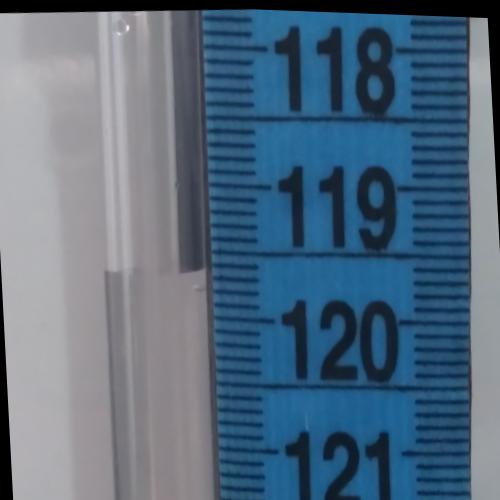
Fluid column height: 119.6 cm